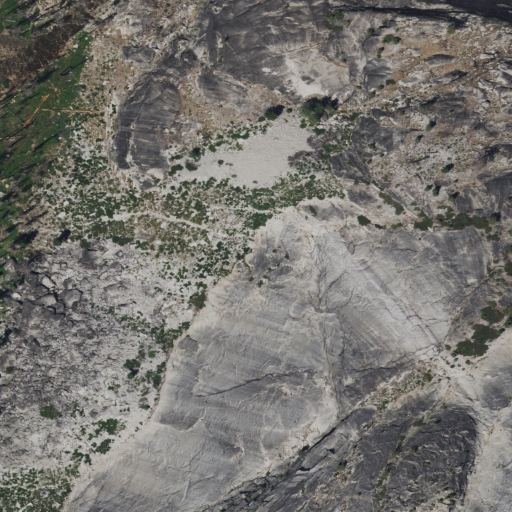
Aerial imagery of cliff(s) in California named Bunnell Cliff containing shrub, grassland, barren land, evergreen forest, and woody wetlands